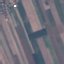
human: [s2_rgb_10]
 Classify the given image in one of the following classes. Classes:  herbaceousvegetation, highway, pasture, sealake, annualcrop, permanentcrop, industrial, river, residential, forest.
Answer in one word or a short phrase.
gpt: AnnualCrop